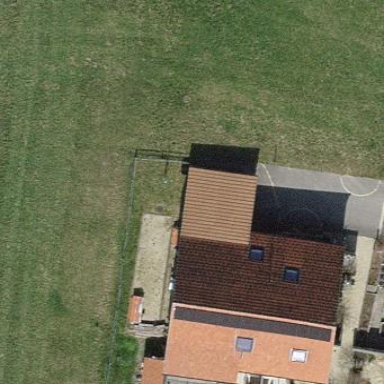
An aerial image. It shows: Farm building.